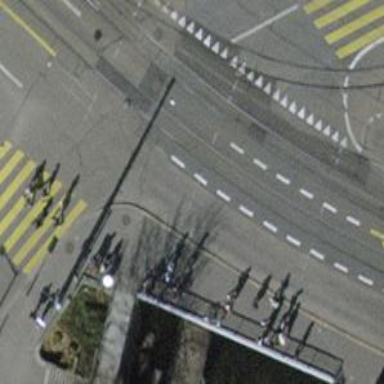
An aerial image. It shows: Tertiary road with asphalt surface and separate sidewalk. The road has trolley wires installed.